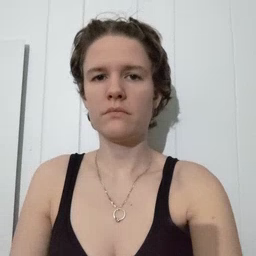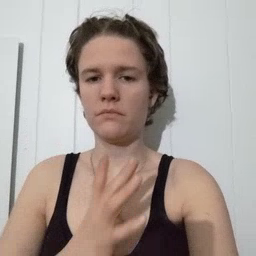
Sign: fine